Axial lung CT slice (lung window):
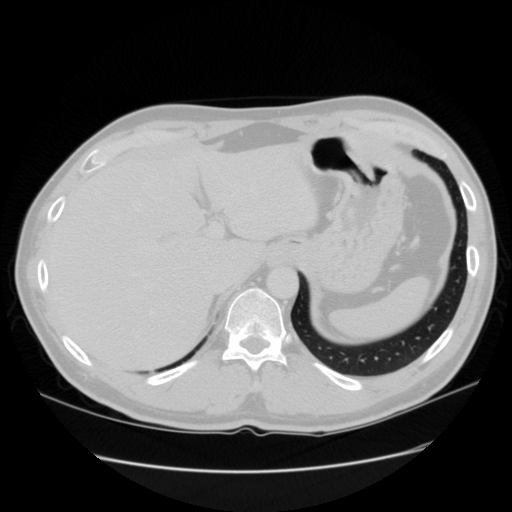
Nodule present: no